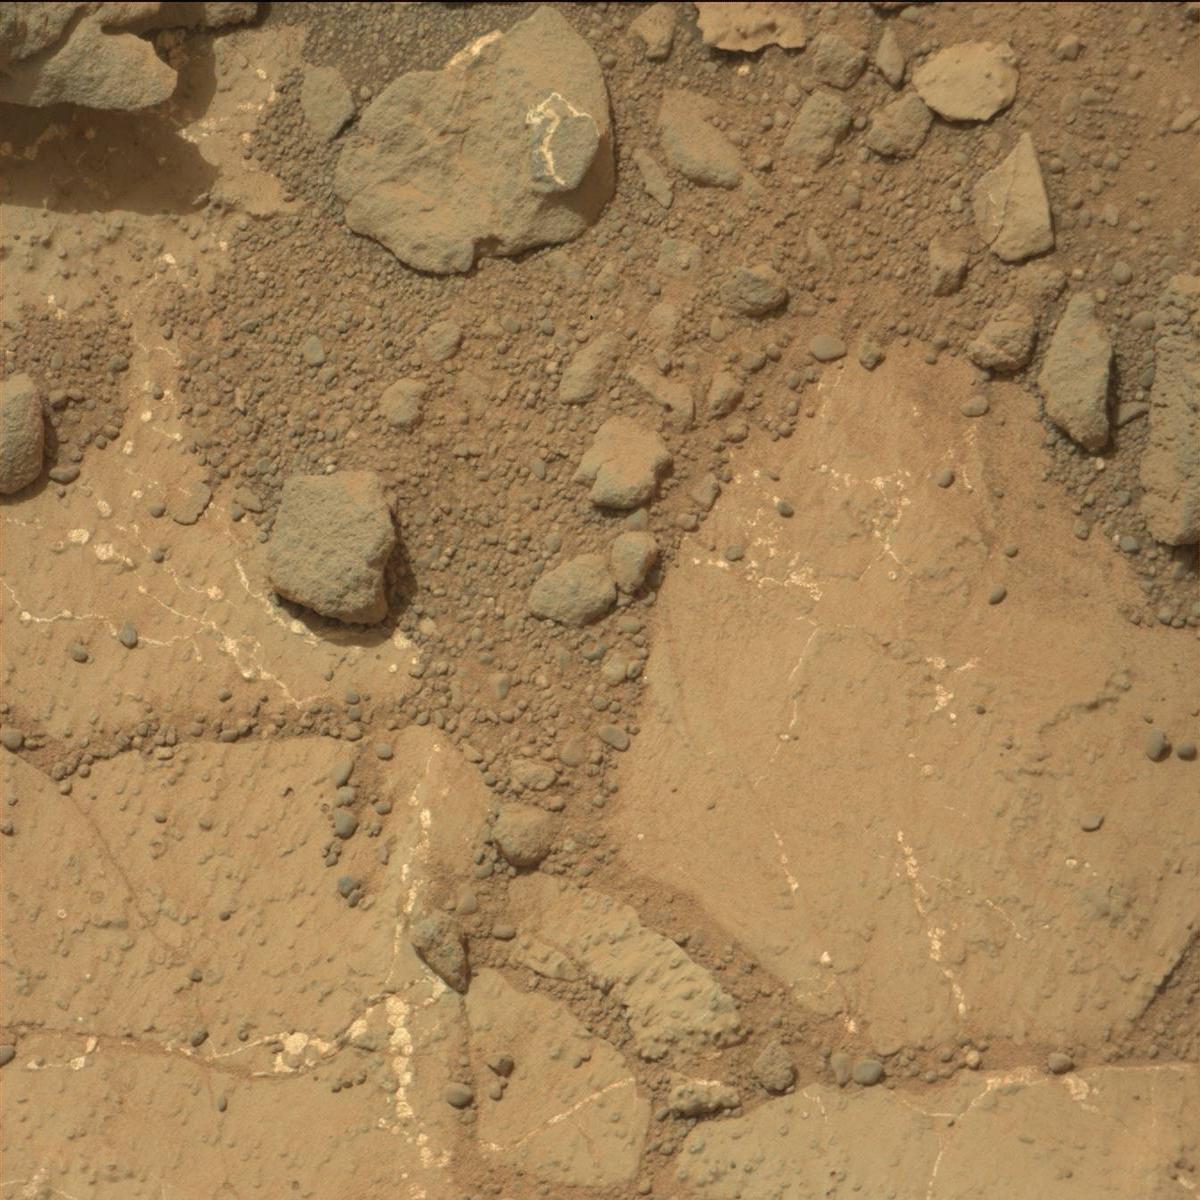
Terrain classes present: Bedrock, Rock, Sand / Soil